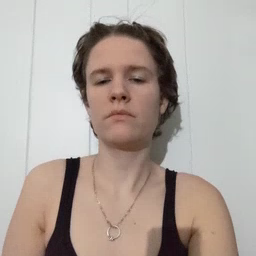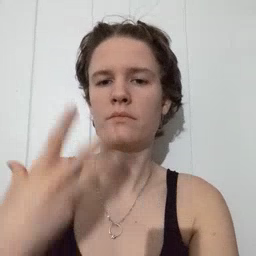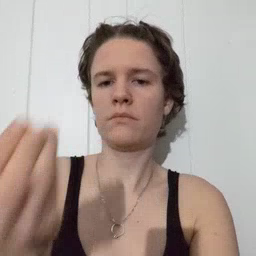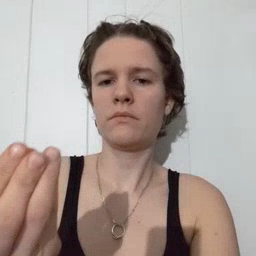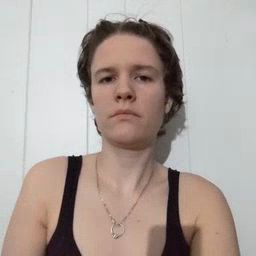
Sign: go